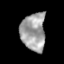
Tissue: lung
Cell type: Others
Senescence score: 0.1874
Nuclear area (px): 914
Mean DAPI intensity: 161.509